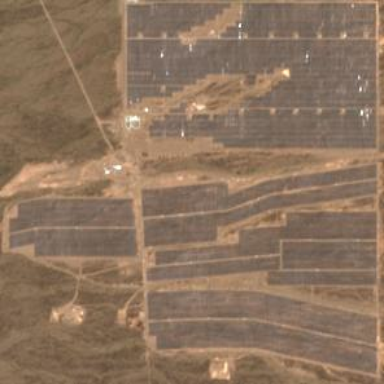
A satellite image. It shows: Solar power plant utilizing photovoltaic technology.